Field crop: tomato
Growth stage: 2
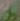
Species: solanum